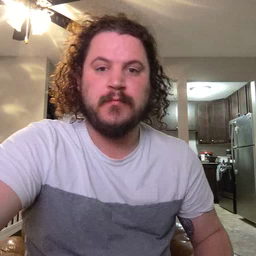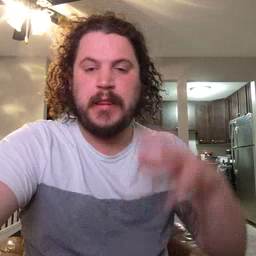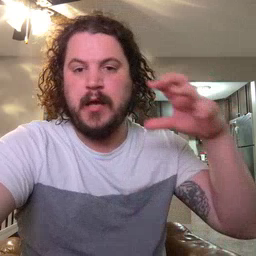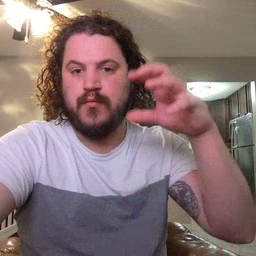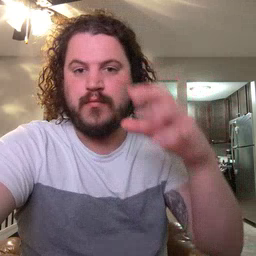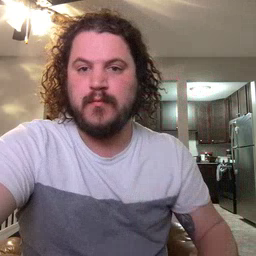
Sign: cloud